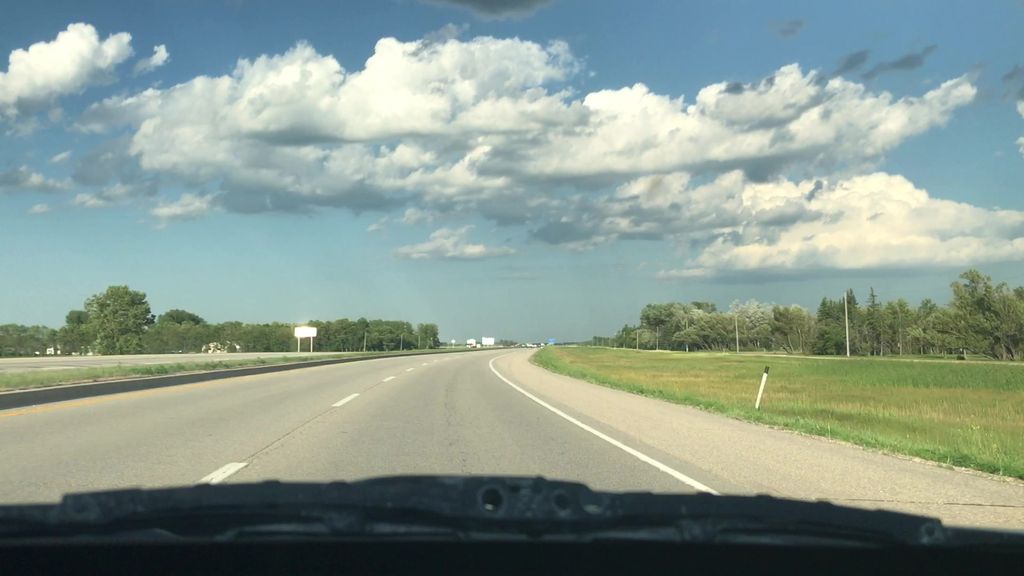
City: winnipeg